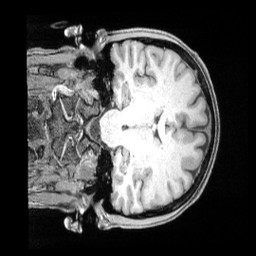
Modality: T1w
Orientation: coronal
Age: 42
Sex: female
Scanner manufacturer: siemens
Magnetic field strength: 3 T
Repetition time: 2 s
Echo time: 0.00211 s